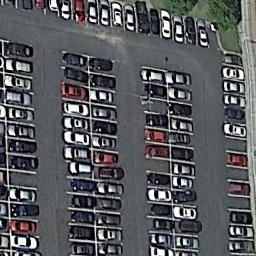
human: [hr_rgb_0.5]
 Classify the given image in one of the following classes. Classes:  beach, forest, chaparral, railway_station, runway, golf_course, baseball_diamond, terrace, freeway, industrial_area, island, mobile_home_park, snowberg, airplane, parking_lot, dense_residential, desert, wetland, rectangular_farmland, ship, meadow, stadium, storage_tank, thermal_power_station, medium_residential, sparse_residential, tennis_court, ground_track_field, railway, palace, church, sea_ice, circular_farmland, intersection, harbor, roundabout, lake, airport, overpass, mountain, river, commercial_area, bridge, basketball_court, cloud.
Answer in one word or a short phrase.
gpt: parking_lot